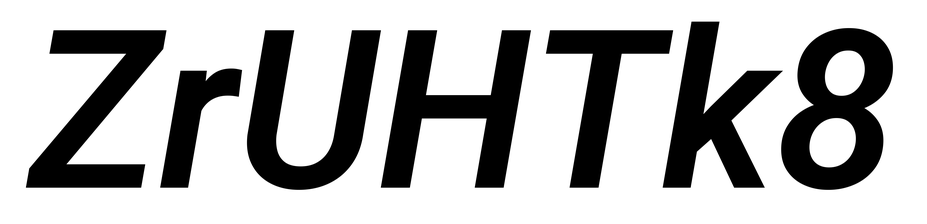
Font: Roboto-Italic_SemiBold_Italic